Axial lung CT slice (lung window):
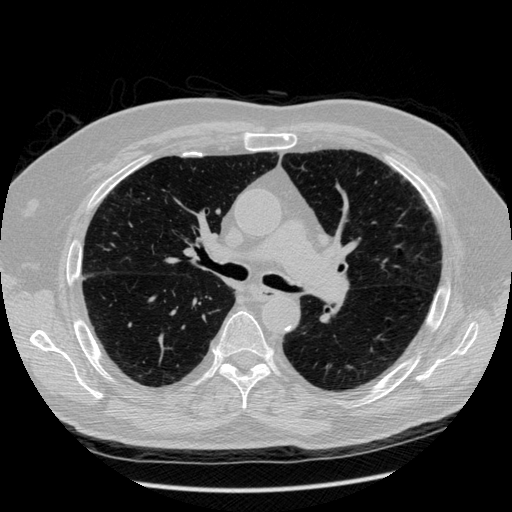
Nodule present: no